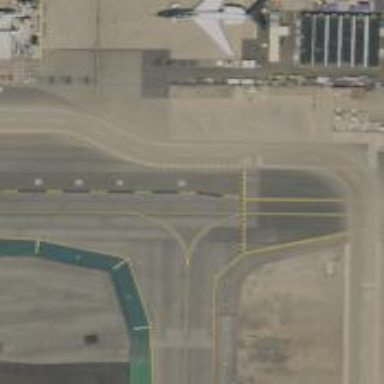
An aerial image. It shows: Image of taxiway at airport.